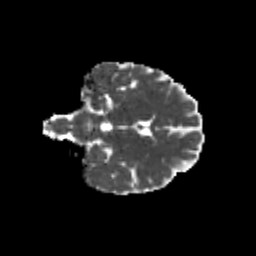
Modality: MD
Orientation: coronal
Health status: healthy
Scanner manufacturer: philips
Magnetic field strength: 3 T
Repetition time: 9.75 s
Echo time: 0.092 s